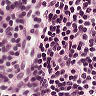
Metastatic tissue present: no